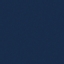
Land use / land cover: SeaLake